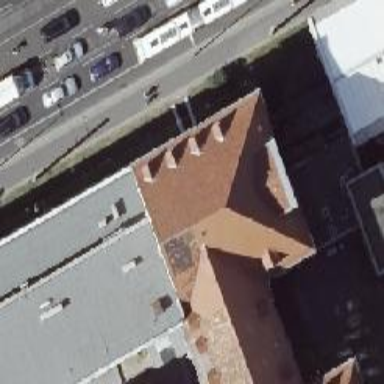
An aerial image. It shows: Building with ridge on the roof.